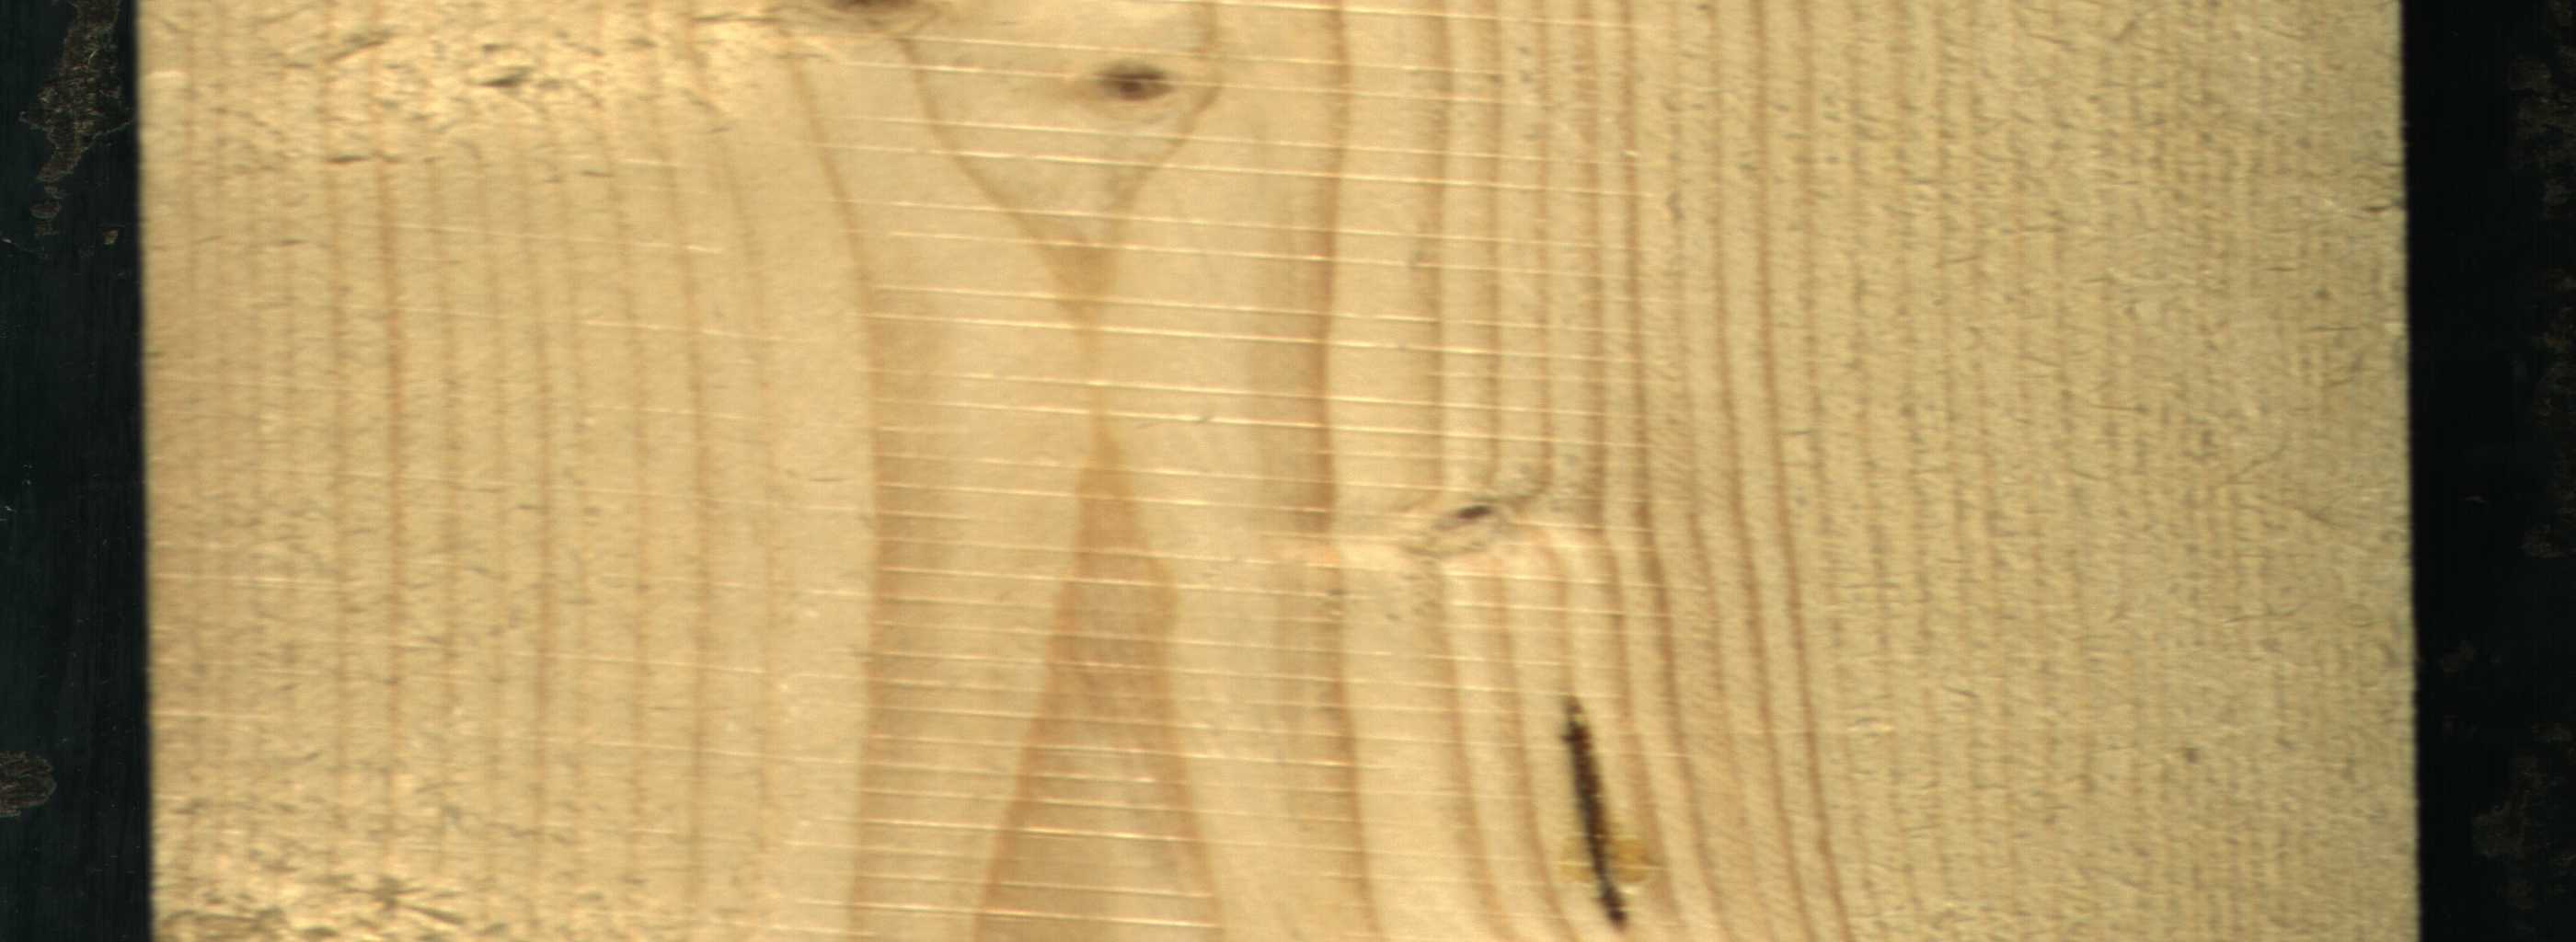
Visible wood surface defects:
resin
Live_Knot
Live_Knot
Live_Knot